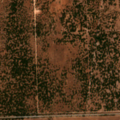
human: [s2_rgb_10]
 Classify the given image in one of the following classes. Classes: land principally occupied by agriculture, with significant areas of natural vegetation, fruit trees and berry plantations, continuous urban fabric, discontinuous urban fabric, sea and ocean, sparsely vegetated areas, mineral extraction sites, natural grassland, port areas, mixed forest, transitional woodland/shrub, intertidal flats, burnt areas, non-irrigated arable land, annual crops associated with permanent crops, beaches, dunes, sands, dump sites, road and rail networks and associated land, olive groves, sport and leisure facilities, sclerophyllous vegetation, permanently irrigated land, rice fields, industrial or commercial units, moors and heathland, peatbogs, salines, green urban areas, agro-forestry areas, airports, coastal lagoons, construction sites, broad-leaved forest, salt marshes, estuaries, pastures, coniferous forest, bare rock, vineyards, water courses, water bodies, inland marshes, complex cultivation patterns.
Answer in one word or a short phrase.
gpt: pastures, broad-leaved forest